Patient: sex M, age 43
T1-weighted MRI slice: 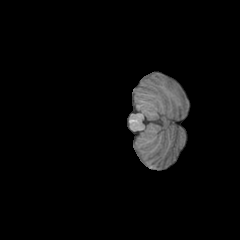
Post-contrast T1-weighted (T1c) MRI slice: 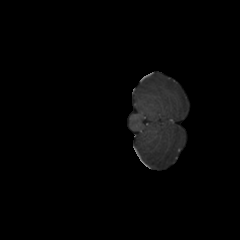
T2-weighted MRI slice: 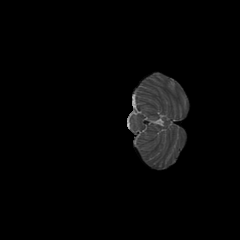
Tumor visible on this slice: no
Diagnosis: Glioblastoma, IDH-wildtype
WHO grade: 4